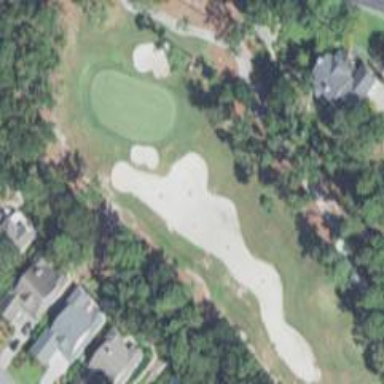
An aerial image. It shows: Sand bunker on golf course.